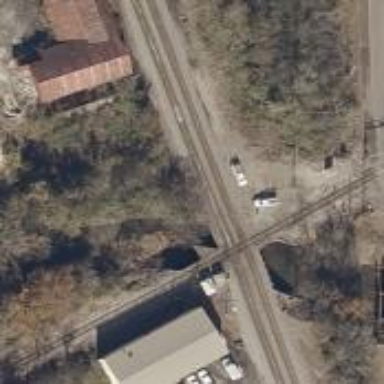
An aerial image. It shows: Railway crossing.